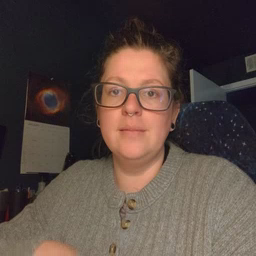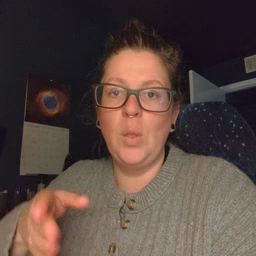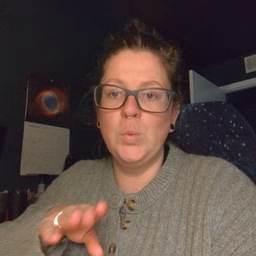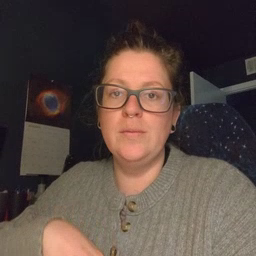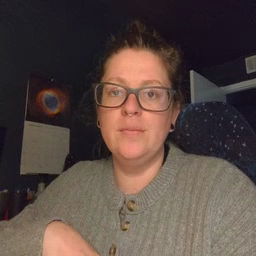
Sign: close